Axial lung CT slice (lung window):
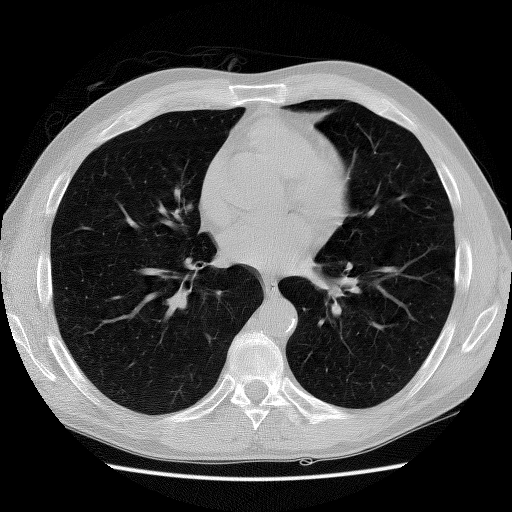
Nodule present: no